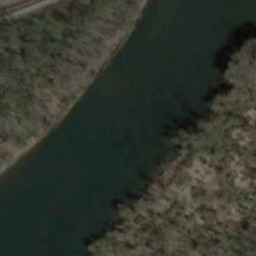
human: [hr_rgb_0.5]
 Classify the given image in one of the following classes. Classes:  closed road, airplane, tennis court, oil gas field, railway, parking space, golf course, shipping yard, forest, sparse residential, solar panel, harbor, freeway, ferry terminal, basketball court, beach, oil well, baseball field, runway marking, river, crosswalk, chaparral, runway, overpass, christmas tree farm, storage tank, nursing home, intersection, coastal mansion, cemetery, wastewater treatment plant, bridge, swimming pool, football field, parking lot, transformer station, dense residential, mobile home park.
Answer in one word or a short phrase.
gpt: river